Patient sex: F
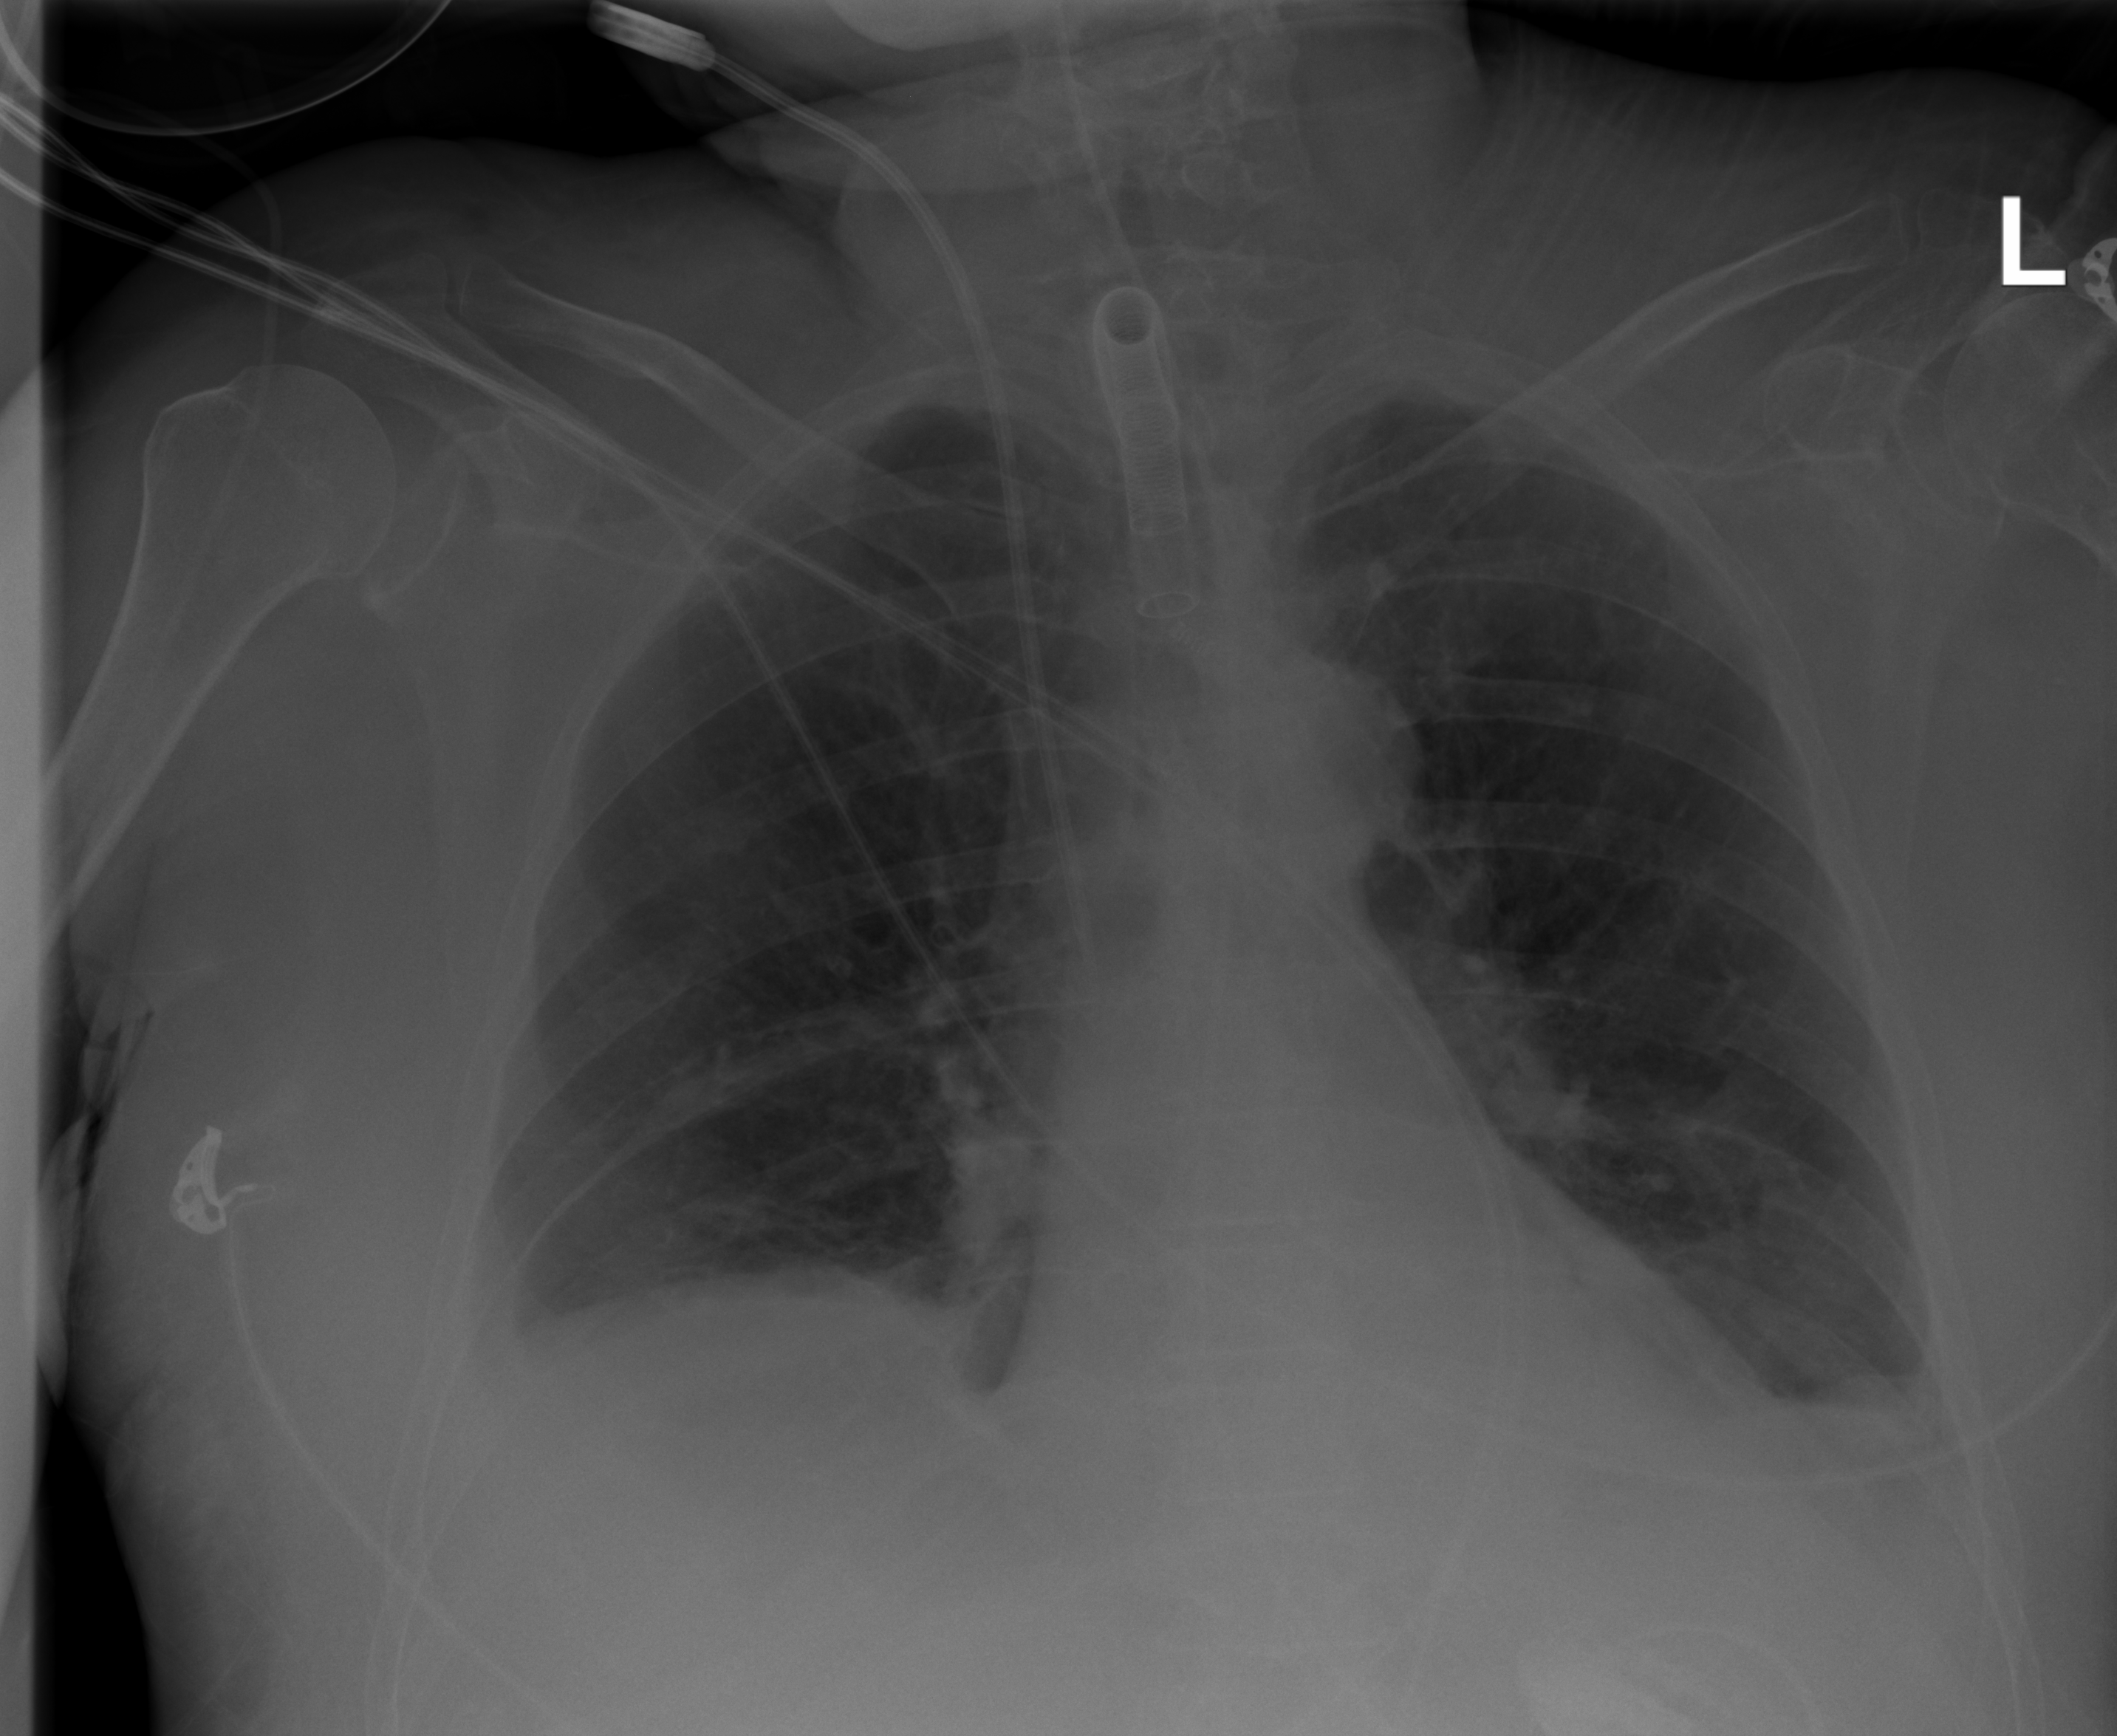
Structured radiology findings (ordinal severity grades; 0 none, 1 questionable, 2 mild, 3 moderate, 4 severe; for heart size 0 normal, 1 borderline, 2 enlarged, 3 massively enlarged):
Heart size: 0
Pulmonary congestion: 0
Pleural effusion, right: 2
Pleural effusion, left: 1
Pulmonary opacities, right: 0
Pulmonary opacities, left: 1
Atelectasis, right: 2
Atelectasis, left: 1